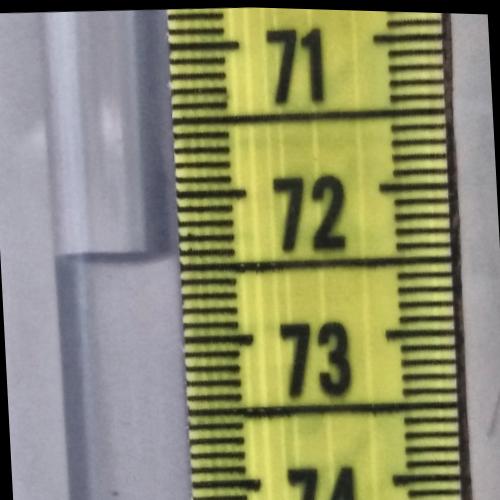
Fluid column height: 72.4 cm